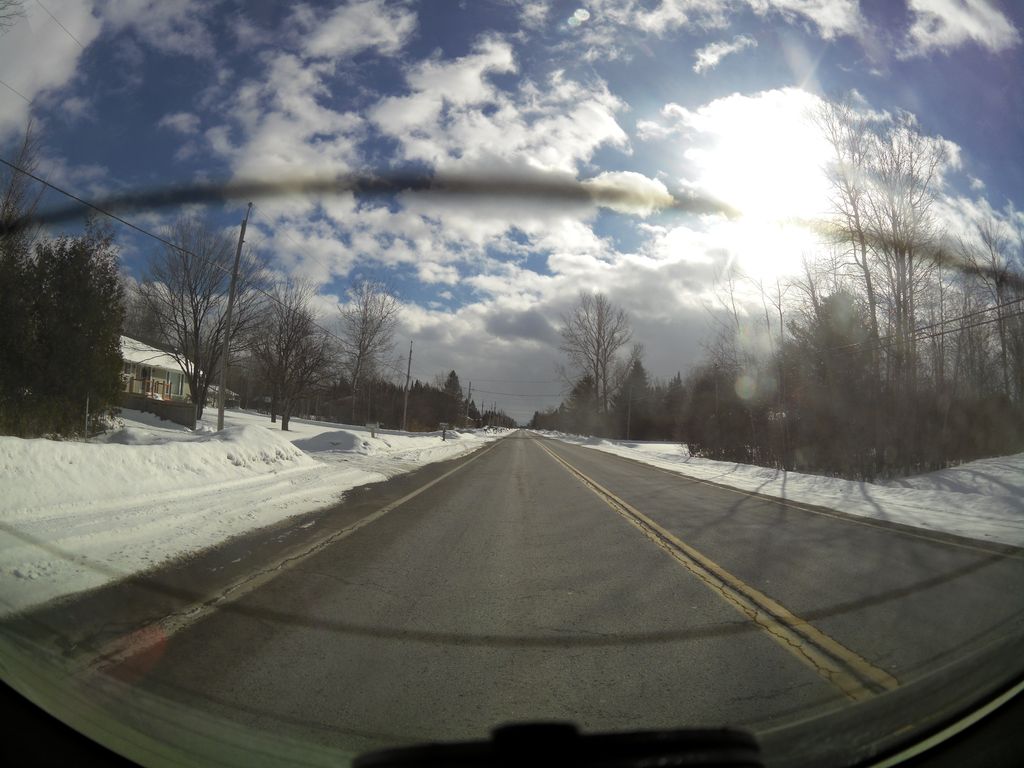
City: ottawa-gatineau